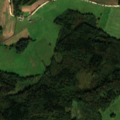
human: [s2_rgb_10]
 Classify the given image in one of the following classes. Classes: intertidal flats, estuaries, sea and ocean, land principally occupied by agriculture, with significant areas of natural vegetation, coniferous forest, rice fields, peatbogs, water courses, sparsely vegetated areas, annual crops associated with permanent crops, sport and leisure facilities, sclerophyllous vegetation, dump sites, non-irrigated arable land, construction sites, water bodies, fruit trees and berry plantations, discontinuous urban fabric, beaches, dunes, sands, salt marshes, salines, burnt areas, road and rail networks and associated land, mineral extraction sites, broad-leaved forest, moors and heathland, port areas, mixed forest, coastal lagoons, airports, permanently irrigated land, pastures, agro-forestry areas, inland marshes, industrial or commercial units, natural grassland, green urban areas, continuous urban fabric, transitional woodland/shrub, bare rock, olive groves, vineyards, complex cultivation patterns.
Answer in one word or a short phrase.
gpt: non-irrigated arable land, pastures, complex cultivation patterns, broad-leaved forest, mixed forest, transitional woodland/shrub